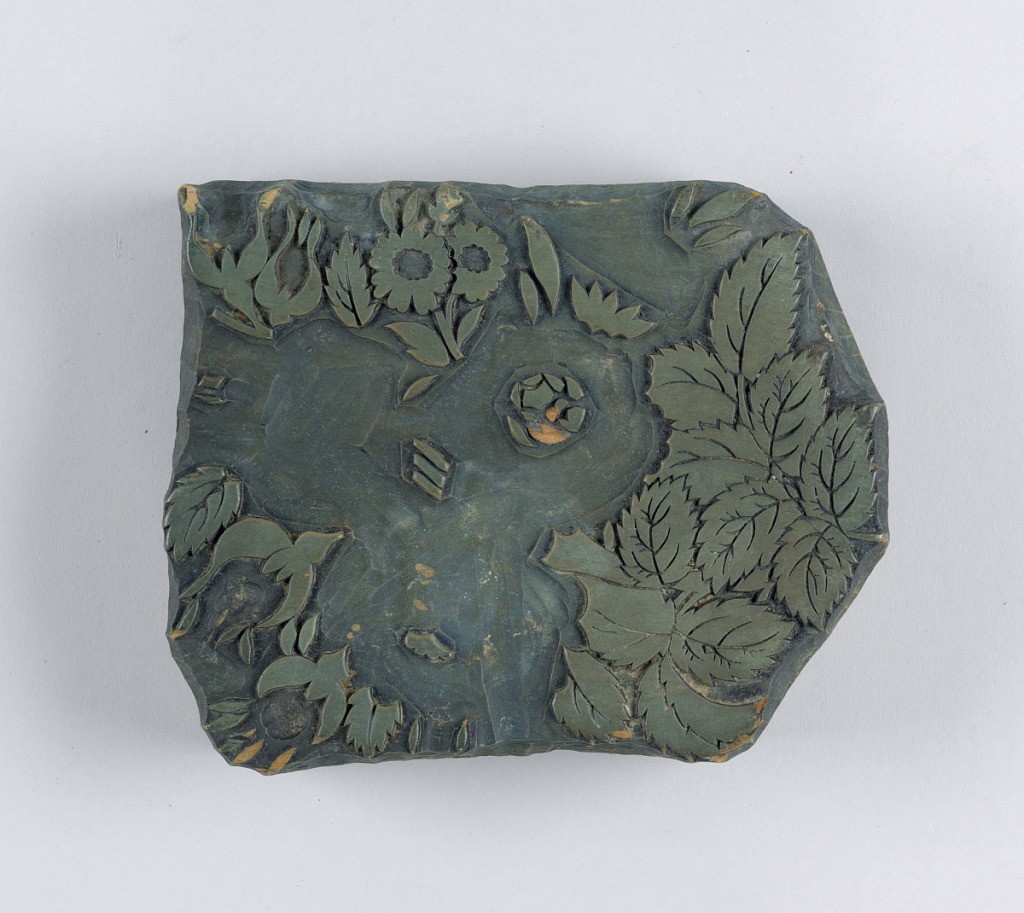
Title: Printing block
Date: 19th century
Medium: wood
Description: Carved block with small hole on plain side. Printing side has foliage and small flower in relief.